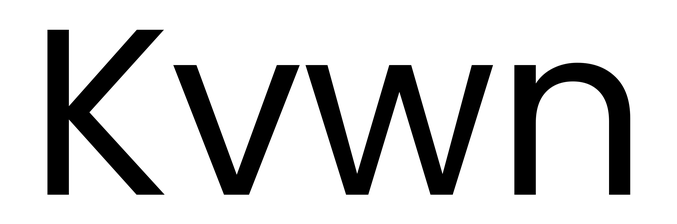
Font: Poppins-Regular